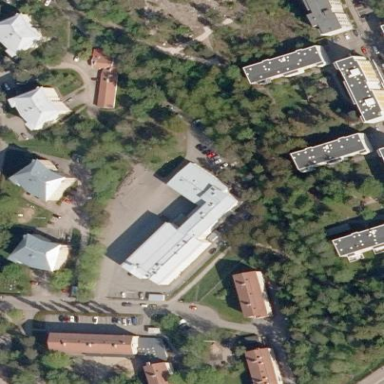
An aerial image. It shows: School building with gabled roof.